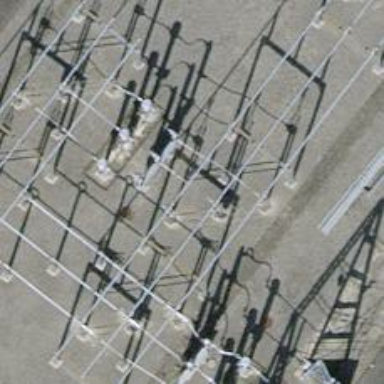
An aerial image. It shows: Busbar power line.